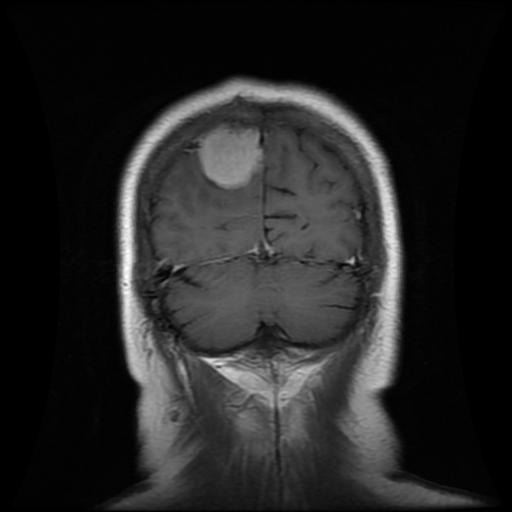
Label: meningioma